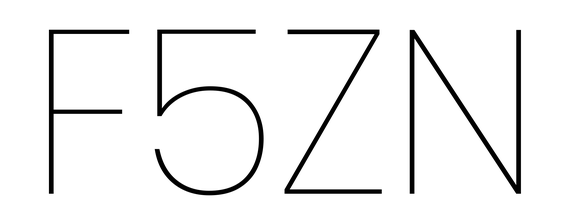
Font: Poppins-Thin